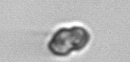
Label: Dinophyceae